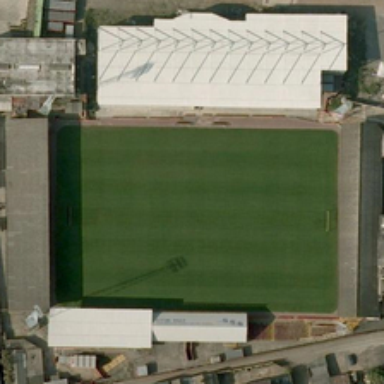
Here is a football field near some buildings .